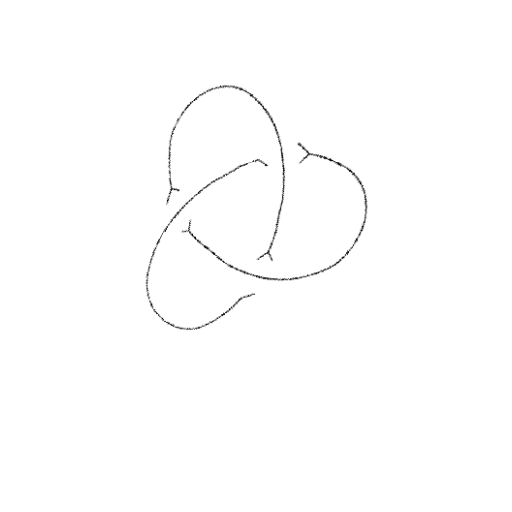
Crossing number: 3